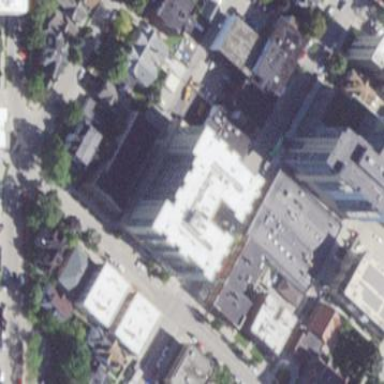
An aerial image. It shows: Building consisting of apartments.